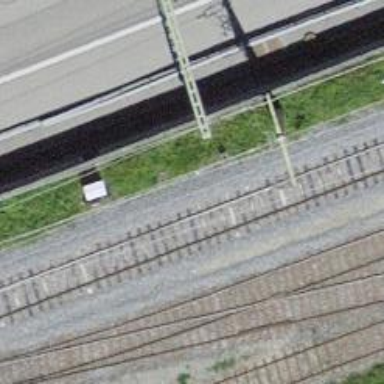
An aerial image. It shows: Gantry structure.